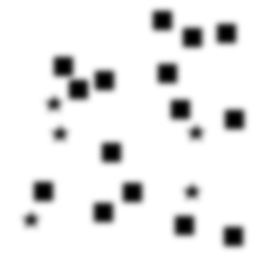
Squares: 15
Triangles: 0
Stars: 5
Total shapes: 20